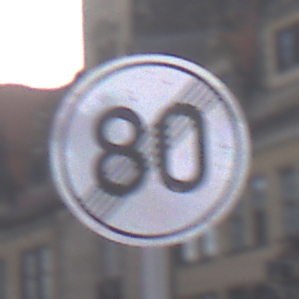
Verkehrszeichen: EndeGeschwindigkeit80
Umgebung: Outdoor, Urban
Tageszeit: MorningAfternoon
Wetter: PartlyCloudy
Licht: Natural
Jahreszeit: NotSpecified
Kontrast: LowContrast